Question: I'm using Rails 3.1 RC. I wanted to load a CSS manually and not via the asset pipeline.
I've tried it like this and with a hand coded tag:
'''
<%= stylesheet_link_tag "application" %>
<%= stylesheet_link_tag "/stylesheets/global" %>
'''
For some reason FireBug shows me multiple get requests for the global.css file:

Rails bug? Me being stupid?
If anyone is wondering - I use CSSEdit a lot so couldnt work with the file inside the asset pipeline.
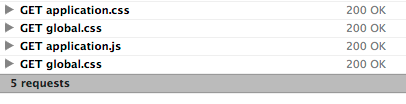
Answer: did you set the assets.enabled to false in config/application.rb?
'''
# Enable the asset pipeline
config.assets.enabled = false
'''